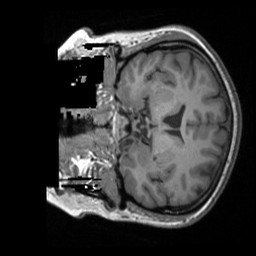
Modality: T1w
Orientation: coronal
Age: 56
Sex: female
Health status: ill
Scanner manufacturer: siemens
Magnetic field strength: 3 T
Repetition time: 1.9 s
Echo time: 0.00247 s